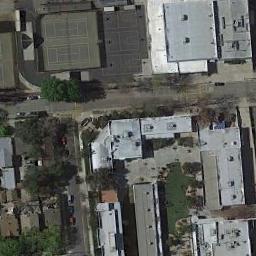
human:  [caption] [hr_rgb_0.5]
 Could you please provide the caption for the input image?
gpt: There are two tennis courts on the left .

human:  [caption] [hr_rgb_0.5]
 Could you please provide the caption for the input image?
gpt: The tennis court is next to some buildings and trees .

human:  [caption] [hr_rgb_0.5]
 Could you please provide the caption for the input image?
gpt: There is a street distance between tennis court and residential area .

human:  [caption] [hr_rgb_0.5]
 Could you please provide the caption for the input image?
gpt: Many buildings of different shapes are beside the tennis courts .

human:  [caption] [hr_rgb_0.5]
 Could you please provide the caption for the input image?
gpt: There are some buildings around the tennis court .